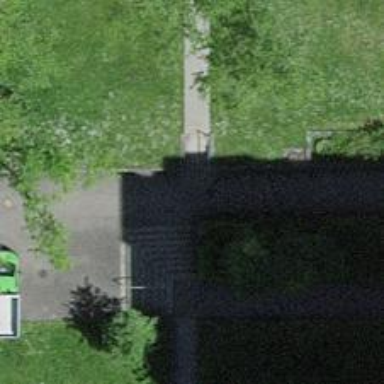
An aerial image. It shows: Road with steps.